Field crop: maize
Growth stage: 1
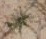
Species: salsola